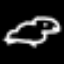
Label: frog